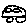
Label: car